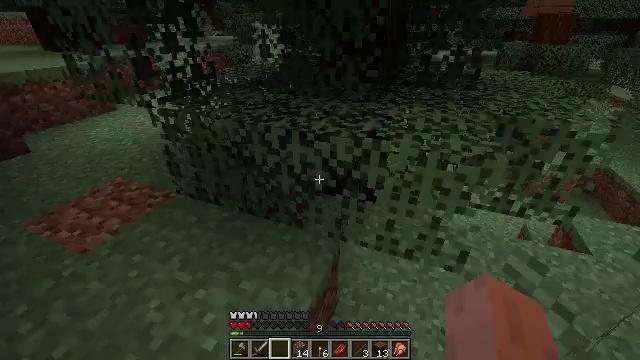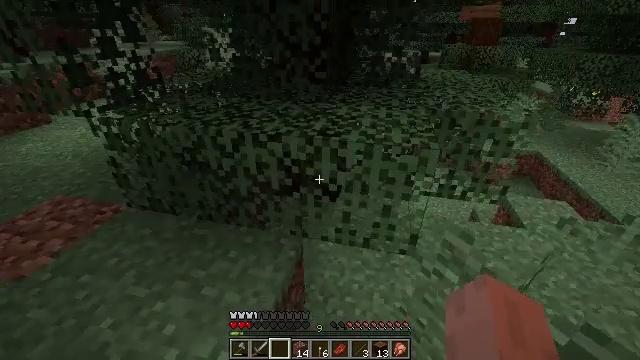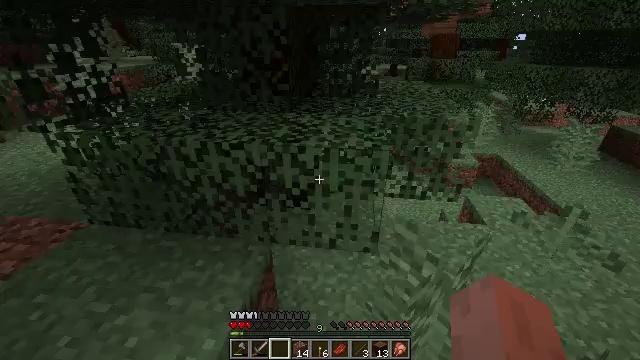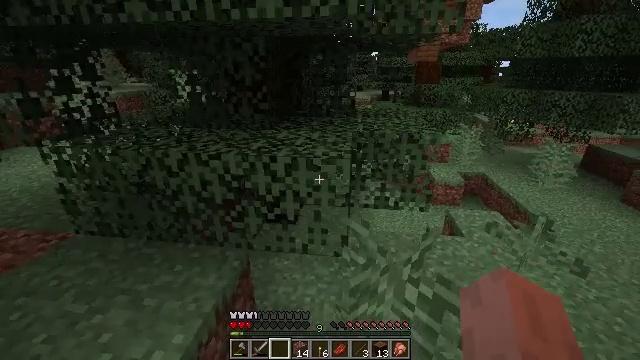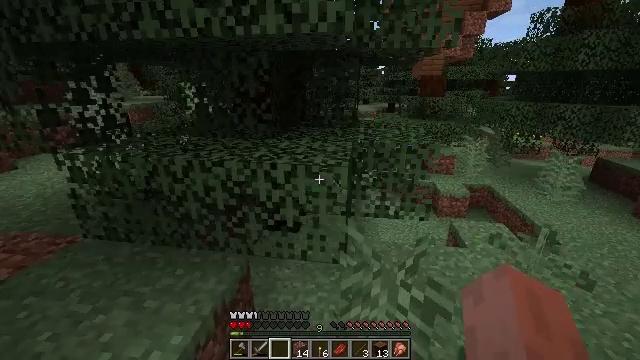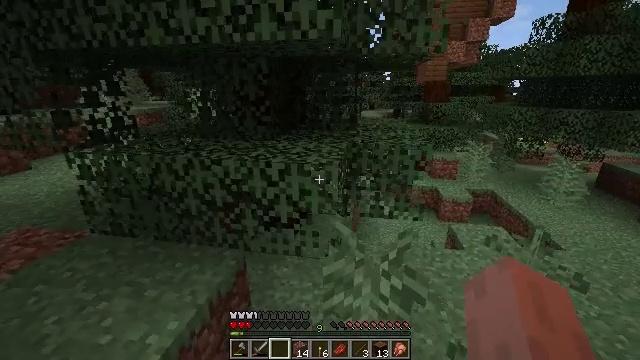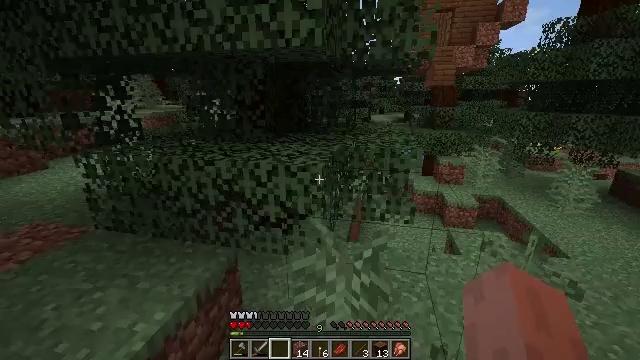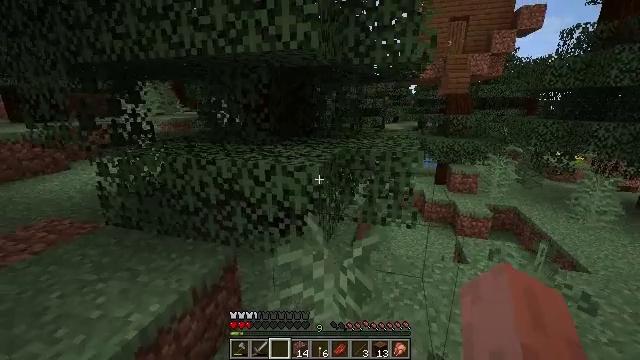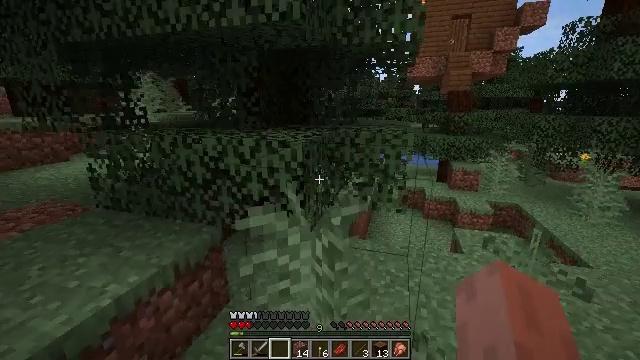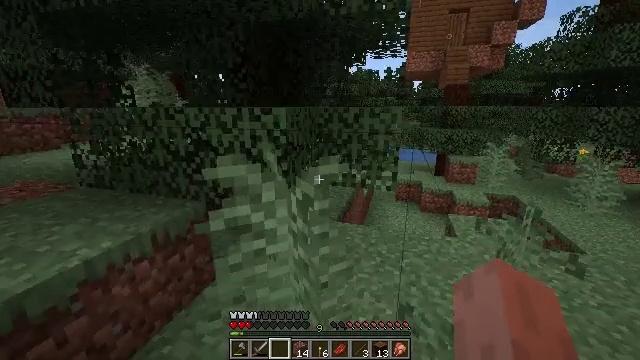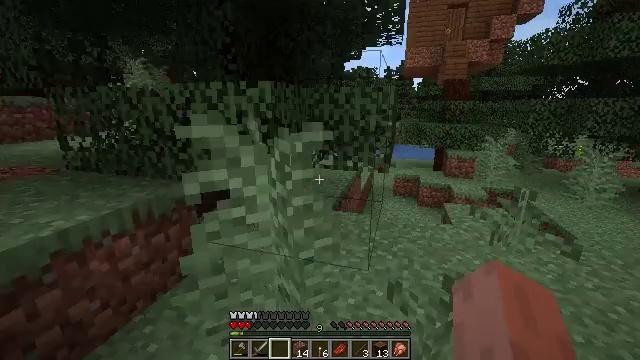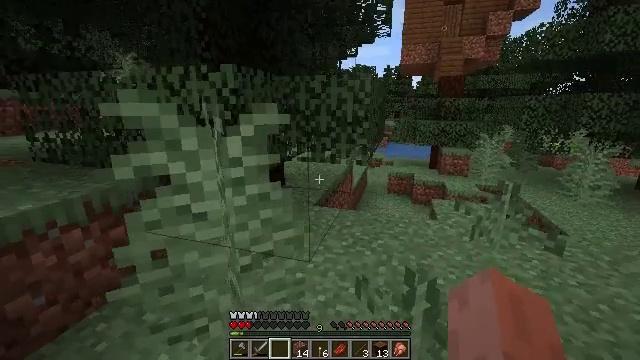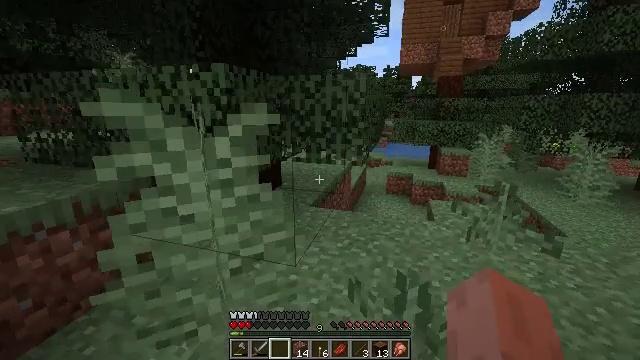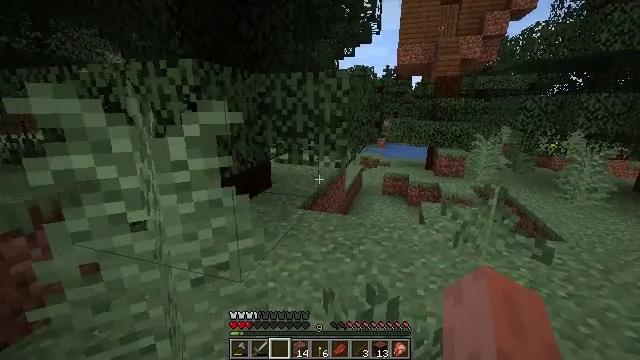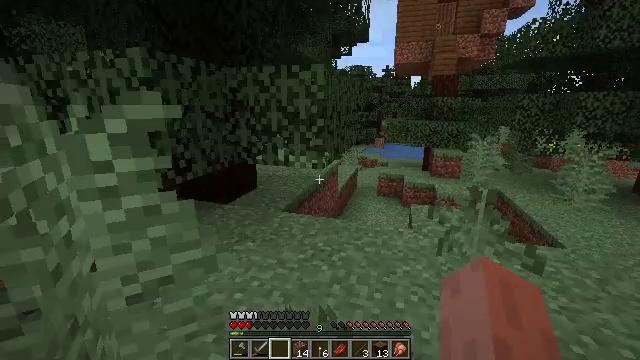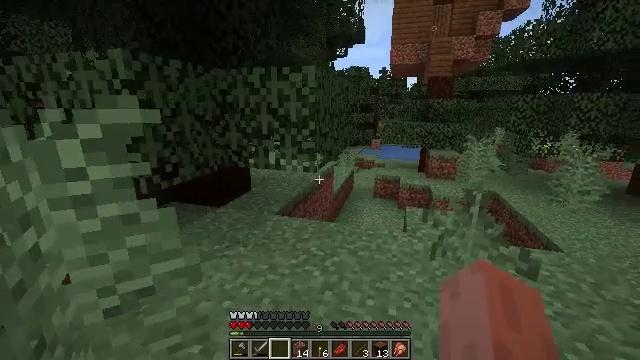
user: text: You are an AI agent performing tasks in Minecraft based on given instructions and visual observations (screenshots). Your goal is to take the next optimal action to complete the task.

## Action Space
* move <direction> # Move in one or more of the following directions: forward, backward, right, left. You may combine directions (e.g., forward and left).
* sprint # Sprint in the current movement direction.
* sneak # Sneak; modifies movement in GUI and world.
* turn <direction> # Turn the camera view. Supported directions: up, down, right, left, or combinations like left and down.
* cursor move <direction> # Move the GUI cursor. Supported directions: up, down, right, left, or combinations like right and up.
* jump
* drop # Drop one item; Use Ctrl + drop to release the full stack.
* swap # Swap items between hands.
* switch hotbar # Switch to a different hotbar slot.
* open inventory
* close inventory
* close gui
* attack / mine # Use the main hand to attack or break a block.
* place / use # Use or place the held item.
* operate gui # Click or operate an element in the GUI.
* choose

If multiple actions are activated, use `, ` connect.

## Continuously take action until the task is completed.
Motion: motion action
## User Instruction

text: Destroy the spruce leaves to get sticks and saplings.
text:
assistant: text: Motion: move back and move right, turn right
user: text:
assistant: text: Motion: move back and move right, turn right and up
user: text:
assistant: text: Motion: move back and move right, turn up
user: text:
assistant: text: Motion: move back and move right, turn left and up
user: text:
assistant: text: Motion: move right, turn left and up
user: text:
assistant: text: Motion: move right, turn left and up
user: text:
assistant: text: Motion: move right, turn left and up
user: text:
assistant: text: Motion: move forward and move right
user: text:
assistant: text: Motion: move forward and move right
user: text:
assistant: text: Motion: move forward and move right
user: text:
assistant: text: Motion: move forward and move right
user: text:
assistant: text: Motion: move forward and move right
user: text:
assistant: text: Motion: move forward and move right
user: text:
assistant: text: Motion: move forward and move right
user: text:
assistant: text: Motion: move forward and move right
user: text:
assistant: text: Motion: move forward and move right, turn right and up
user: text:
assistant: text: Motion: move forward and move right, turn right and up
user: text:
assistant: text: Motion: move forward and move right, turn right
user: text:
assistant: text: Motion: move forward and move right, turn right
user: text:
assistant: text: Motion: move forward
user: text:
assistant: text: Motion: move forward
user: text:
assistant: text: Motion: move forward
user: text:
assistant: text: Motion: move forward
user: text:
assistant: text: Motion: move forward
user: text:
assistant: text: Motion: move forward, turn down
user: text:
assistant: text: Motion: move forward
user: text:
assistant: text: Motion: move forward
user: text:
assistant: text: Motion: move forward
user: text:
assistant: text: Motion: move forward
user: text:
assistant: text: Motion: move forward